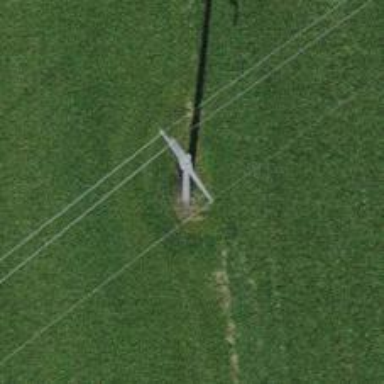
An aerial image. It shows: Minor power line with three cables.